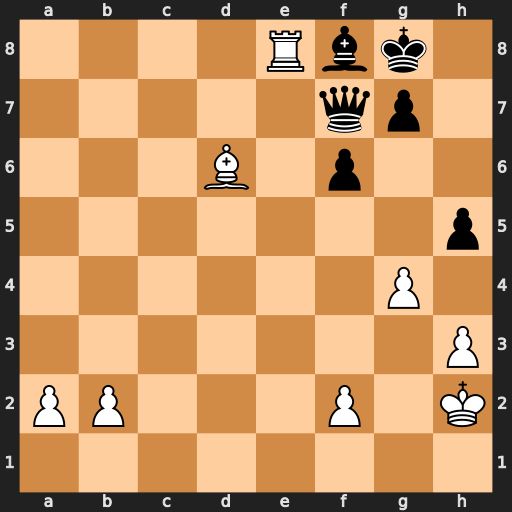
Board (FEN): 4Rbk1/5qp1/3B1p2/7p/6P1/7P/PP3P1K/8
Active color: w
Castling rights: -
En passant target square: -
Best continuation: Rxf8+ Qxf8 Bxf8